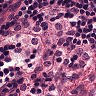
Metastatic tissue present: no